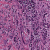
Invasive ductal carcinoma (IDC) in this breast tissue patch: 1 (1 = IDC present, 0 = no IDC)